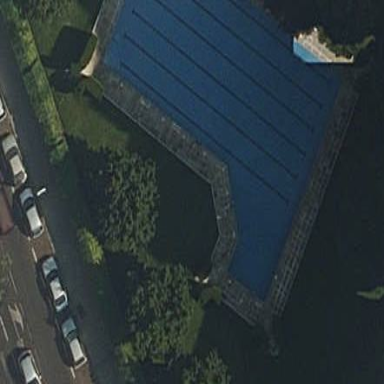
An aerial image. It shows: Swimming pool located in leisure land.